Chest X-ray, AP view. Patient: 58 years old, sex M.
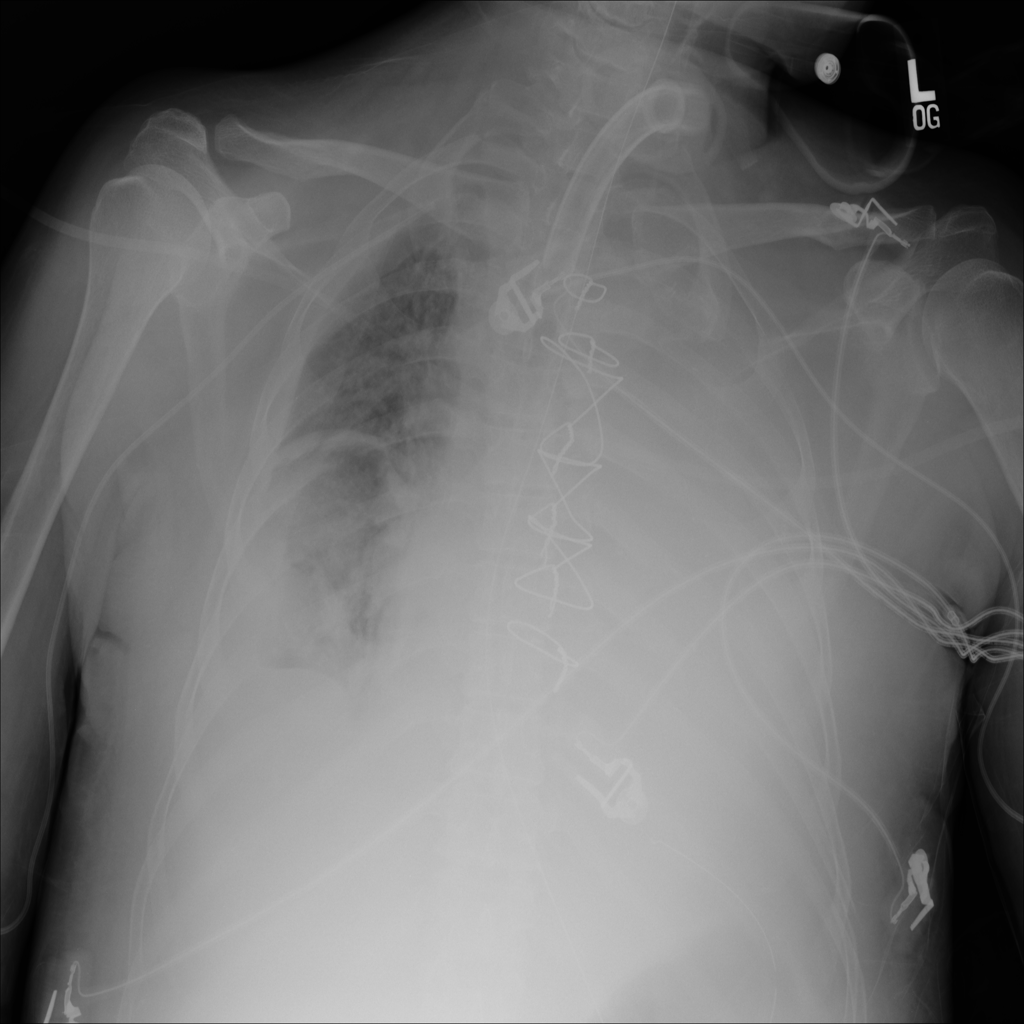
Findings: Atelectasis, Effusion, Infiltration